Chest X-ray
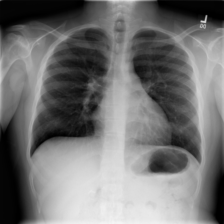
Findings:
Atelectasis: negative
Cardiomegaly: negative
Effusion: negative
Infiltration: negative
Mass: negative
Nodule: negative
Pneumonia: negative
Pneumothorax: negative
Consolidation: negative
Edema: negative
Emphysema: negative
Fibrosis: negative
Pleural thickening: negative
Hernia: negative